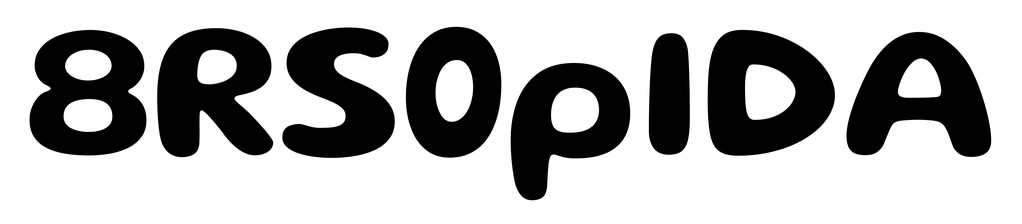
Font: Gluten_SemiBold